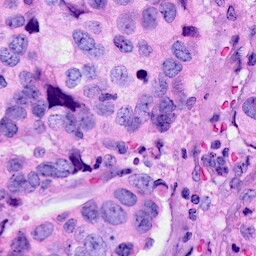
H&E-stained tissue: Breast